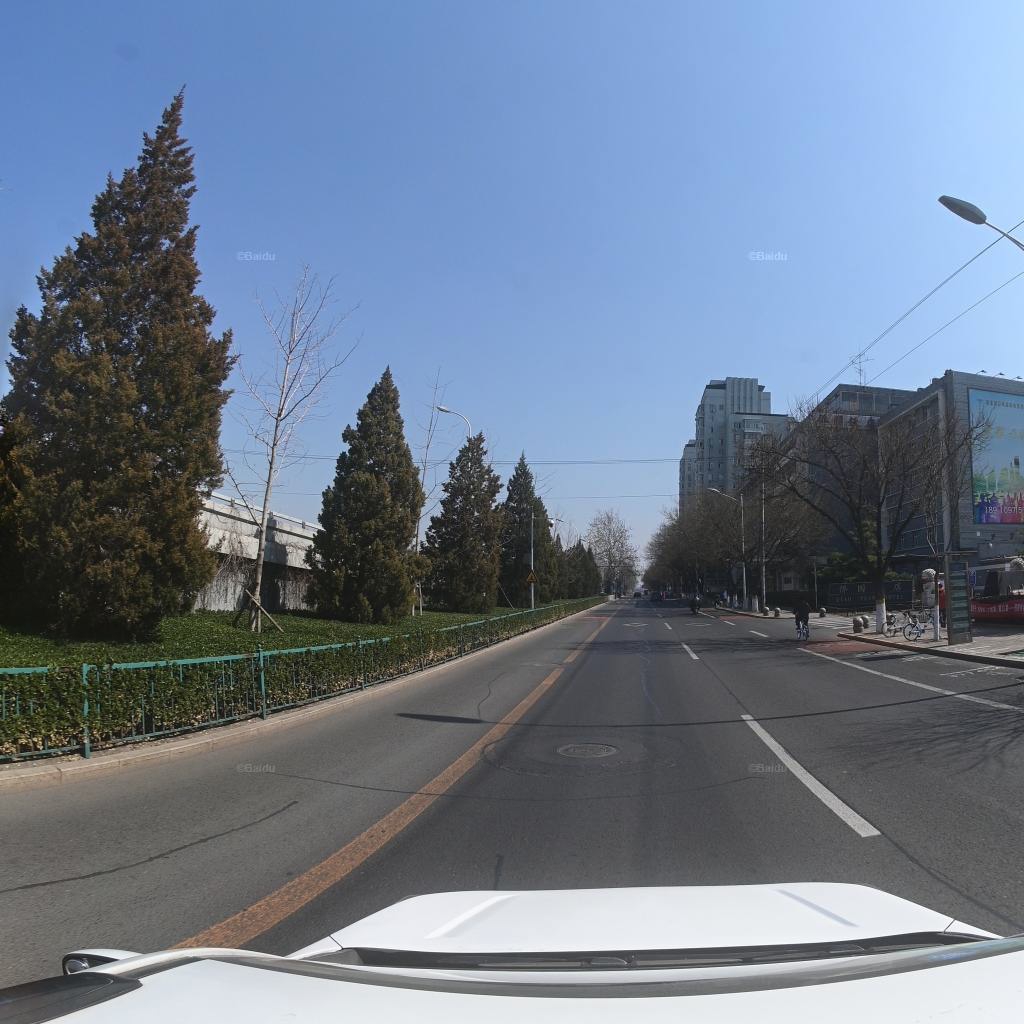
Region: Fengtai
Road damage annotations: longitudinal patch, longitudinal patch, longitudinal patch, longitudinal patch, manhole cover, transverse patch, longitudinal patch